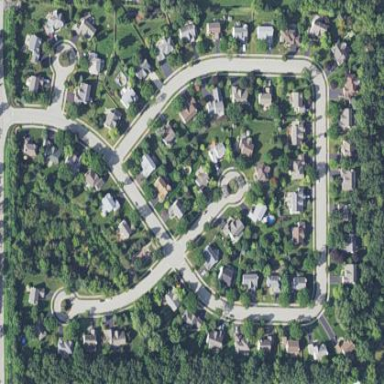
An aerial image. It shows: Single-family residential area within subdivision.